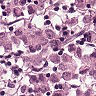
Metastatic tissue present: yes